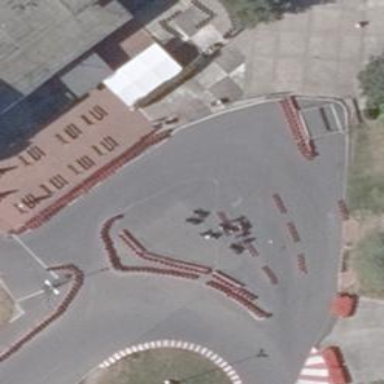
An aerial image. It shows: Service karting raceway.